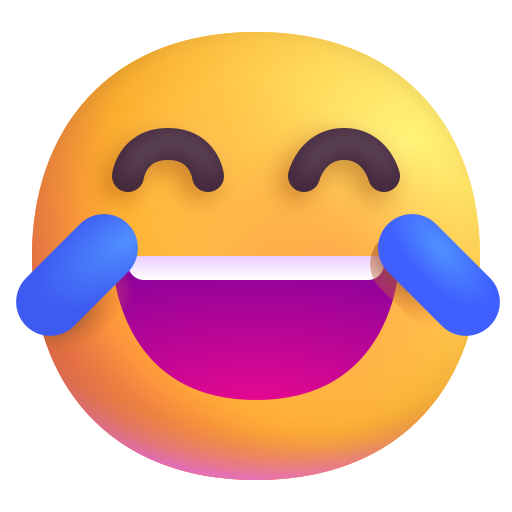
face with tears of joy color